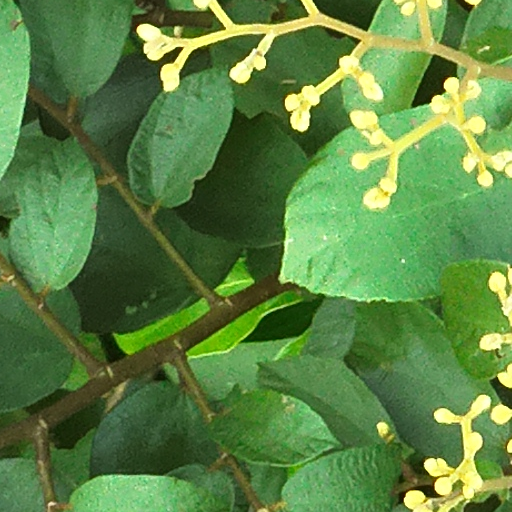
Species: Luehea seemannii
GBIF accepted scientific name: Luehea seemannii
Crown area (m\u00b2): 150.689